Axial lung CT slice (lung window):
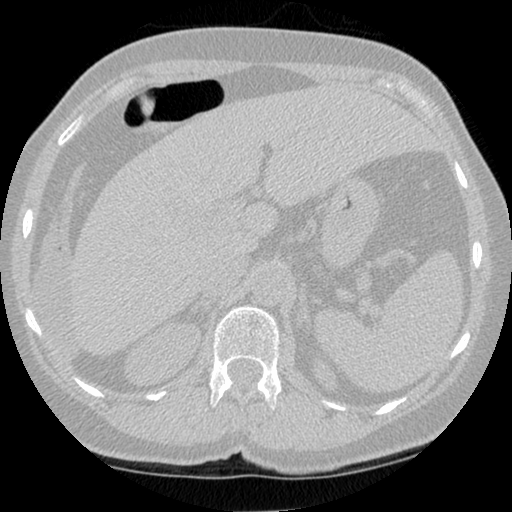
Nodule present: no